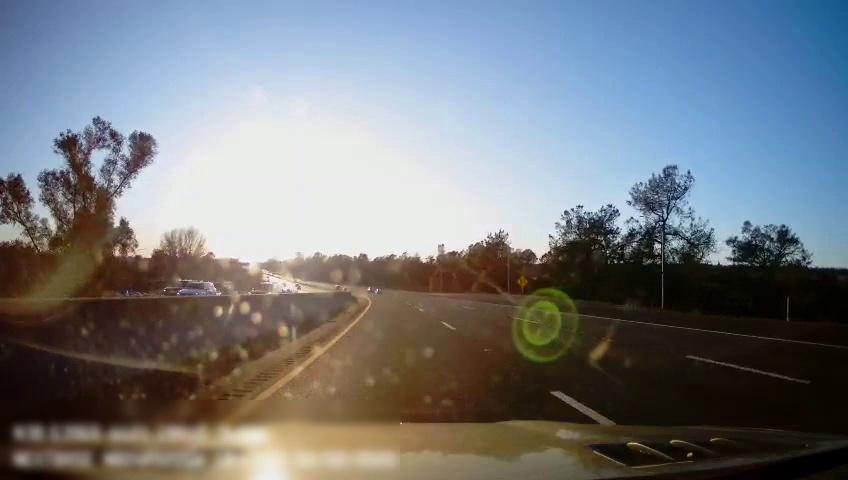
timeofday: Day
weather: Cloudy
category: Drivable Space
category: Drivable Space
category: Vehicles | Car
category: Vehicles | Van
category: Vehicles | Car
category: Lanes | Alternate Lane
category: Lanes | Current Lane
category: Lanes | Current Lane
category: Lanes | Alternate Lane
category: Traffic | Signs